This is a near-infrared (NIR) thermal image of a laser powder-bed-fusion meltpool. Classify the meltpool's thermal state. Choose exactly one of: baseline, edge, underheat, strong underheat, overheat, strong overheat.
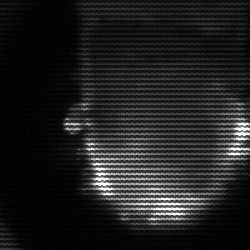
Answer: baseline